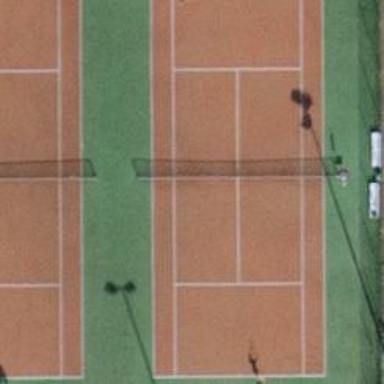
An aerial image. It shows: Tennis court on pitch.